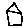
Label: house